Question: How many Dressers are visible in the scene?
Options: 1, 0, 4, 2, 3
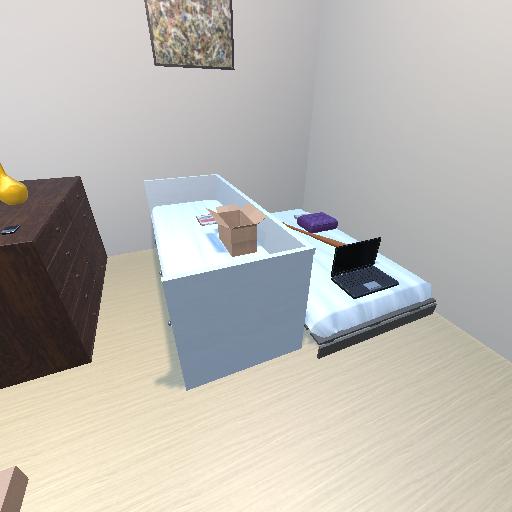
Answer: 1